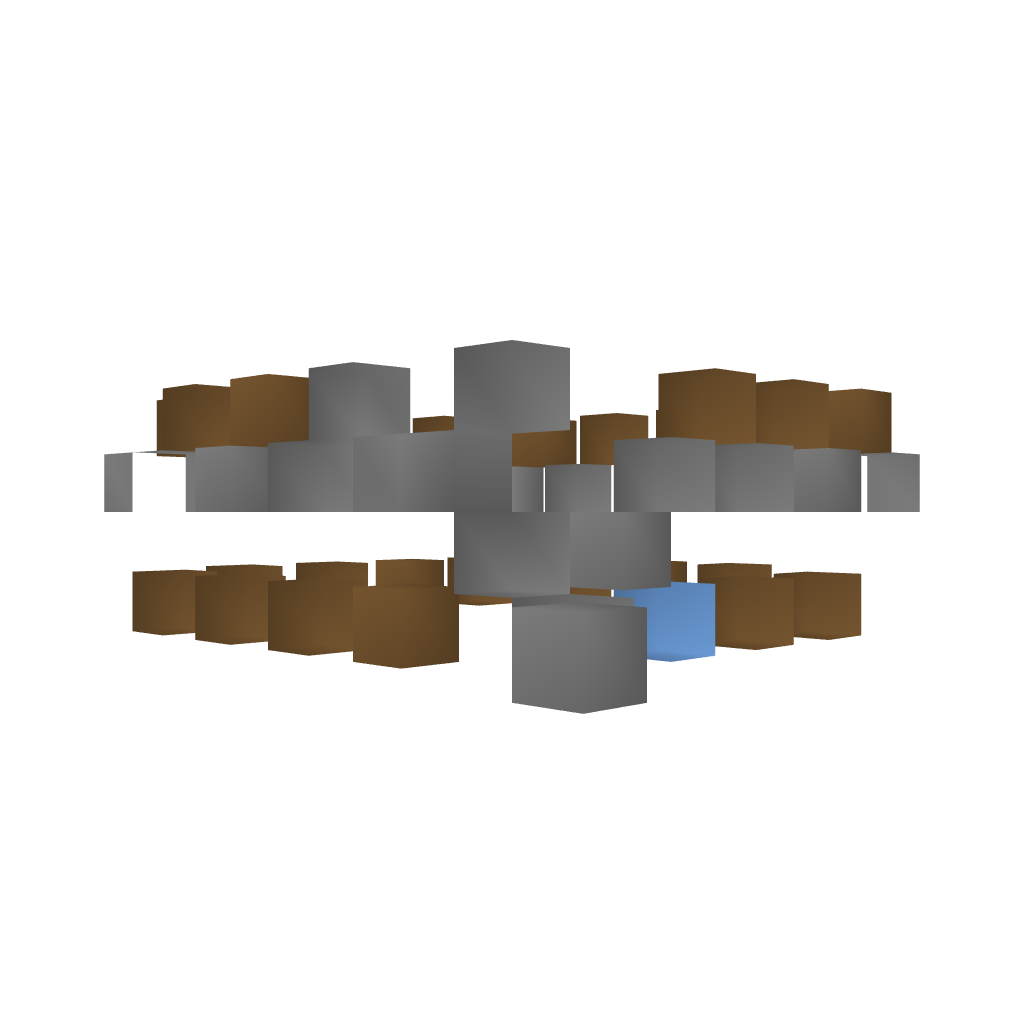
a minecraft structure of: Jingle Bells in Note Blocks bad low quality